Field crop: tomato
Growth stage: 1
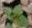
Species: solanum